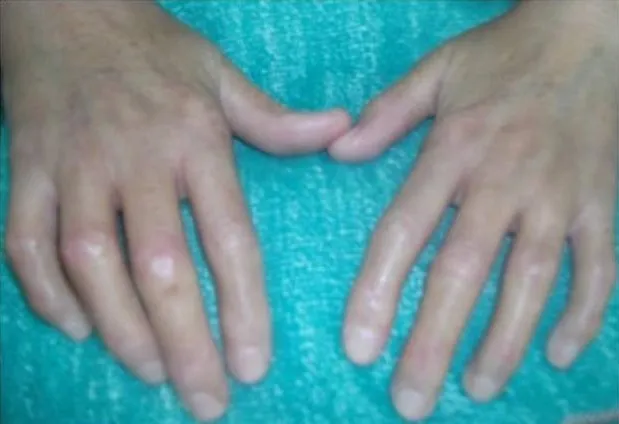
Clinical signs of scleroderma on the hands showing the flexion contracture associated with sclerodactyly and digital ulcers.
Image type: medical_photograph (other_medical_photograph)